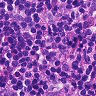
Metastatic tissue present: no